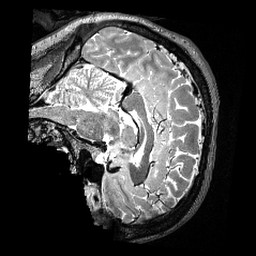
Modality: T2w
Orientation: sagittal
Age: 27
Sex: male
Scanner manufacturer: siemens
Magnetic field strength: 3 T
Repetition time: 3.2 s
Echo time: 0.479 s